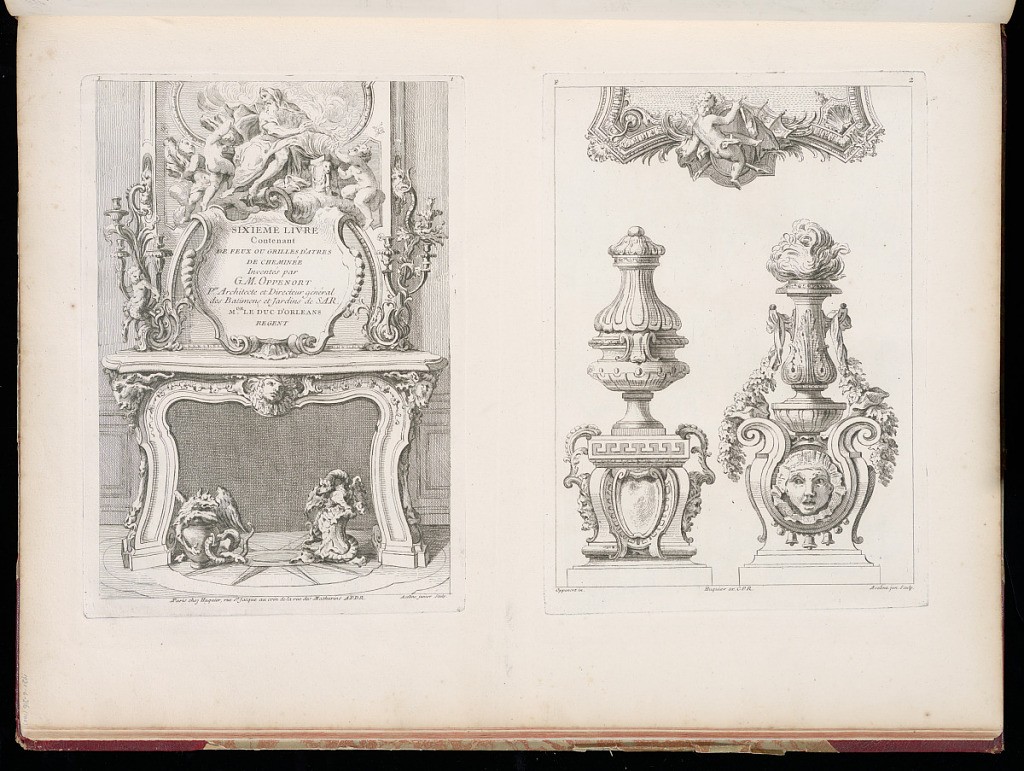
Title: Title Page
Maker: Gilles-Marie Oppenord, French, 1672–1742
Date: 1749-1761
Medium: Etching and engraving on laid paper
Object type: Bound print
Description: Page printed with two plates. The left plate depicts a fireplace, with the title of the sereies printed in a rocaille cartouche above the mantle. The fireplace has dragon-themed andirons. The right plate depicts two andirons and a screen, with motifs that include mascarons, scrolls, acanthus leaves, putti, shells, and foliage. Both plates are numbered, but the plate on the right is also signed.